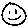
Label: smiley face